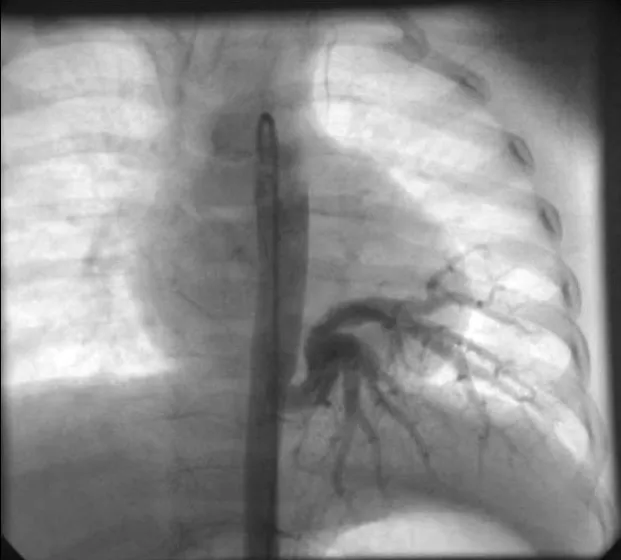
Aortogram in AP view showed a large aortopulmonary collateral supplying the left lower lobe.
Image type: radiology (x_ray)